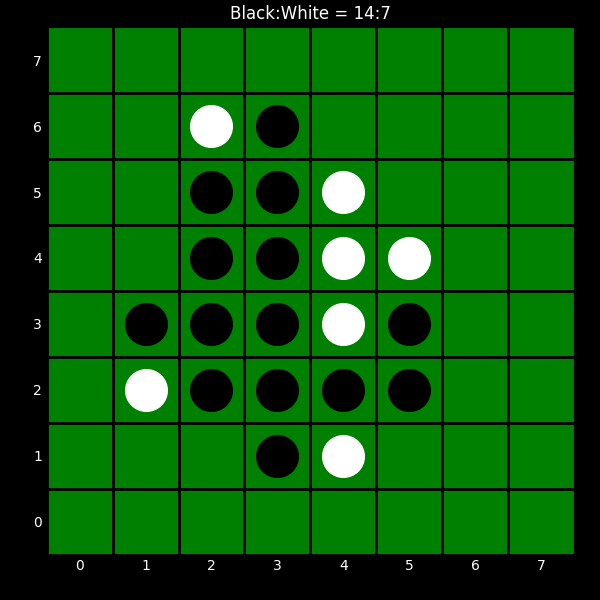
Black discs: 14
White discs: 7